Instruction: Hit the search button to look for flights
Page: home
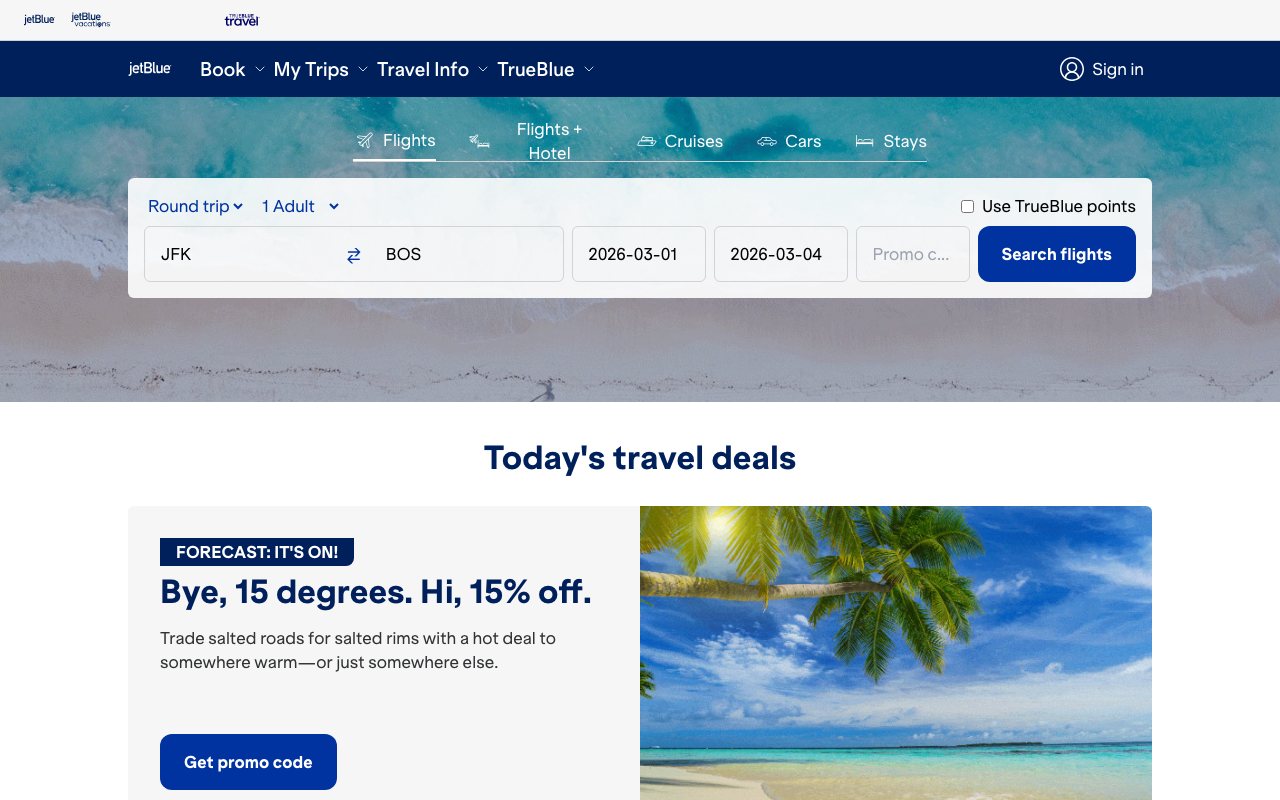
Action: click